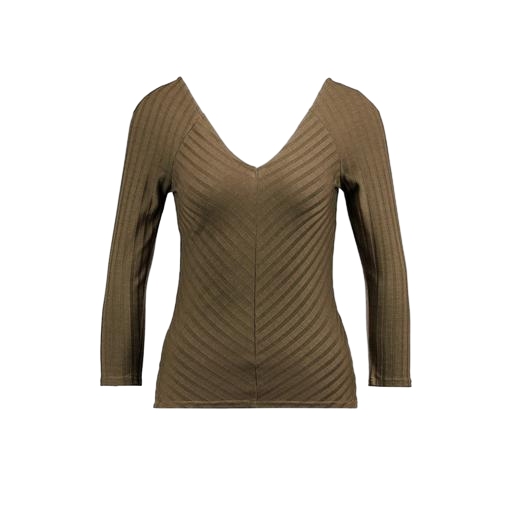
green three-quarter-sleeve top only macy, v neckline, multicolor khaki v neck rib tunic, white background